Question: This is my code and screenshot of form .
I want the top most text box to take all free horizontal space.

'''
![Display display = new Display();][1]
Shell shell = new Shell(display);
shell.setLayout(new GridLayout());
Group group = new Group(shell, SWT.FILL);
group.setText("Group");
group.setLayout(new GridLayout(4, false));
group.setLayoutData(new GridData(GridData.FILL, GridData.FILL, true, false));
Label lb = new Label(group, SWT.NONE);
lb.setText("label");
new Text(group, SWT.BORDER);
Button btn = new Button(group, SWT.CHECK);
Label lbbtn = new Label(group, SWT.NONE);
lbbtn.setText("check");
Composite comp = new Composite(group, SWT.NONE);
comp.setLayout(new GridLayout(4, false));
comp.setLayoutData(new GridData(GridData.HORIZONTAL_ALIGN_END));
Label lb1 = new Label(comp, SWT.NONE);
lb1.setText("Text1");
Text txt = new Text(comp, SWT.BORDER);
Label lb2 = new Label(comp, SWT.NONE);
lb2.setText("Text2");
txt = new Text(comp, SWT.BORDER);
Label lb3 = new Label(comp, SWT.NONE);
lb3.setText("Text3");
txt = new Text(comp, SWT.BORDER);
Label lb4 = new Label(comp, SWT.NONE);
lb4.setText("Text4");
txt = new Text(comp, SWT.BORDER);
shell.pack();
shell.open();
while (!shell.isDisposed()) {
if (!display.readAndDispatch())
display.sleep();
}
display.dispose();
}
'''
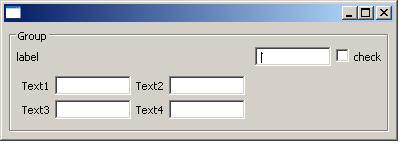
Answer: Use a 'GridData' with 'horizontalSpan' with value 2 for the 'Composite', and a 'GridData' with 'horizontalAlignment' with value 'FILL' and a 'grabExcessHorizontalSpace' with value 'true' to the 'Text' widget.
I usually use <URL> to create the 'GridData' object, I think the code is cleaner.